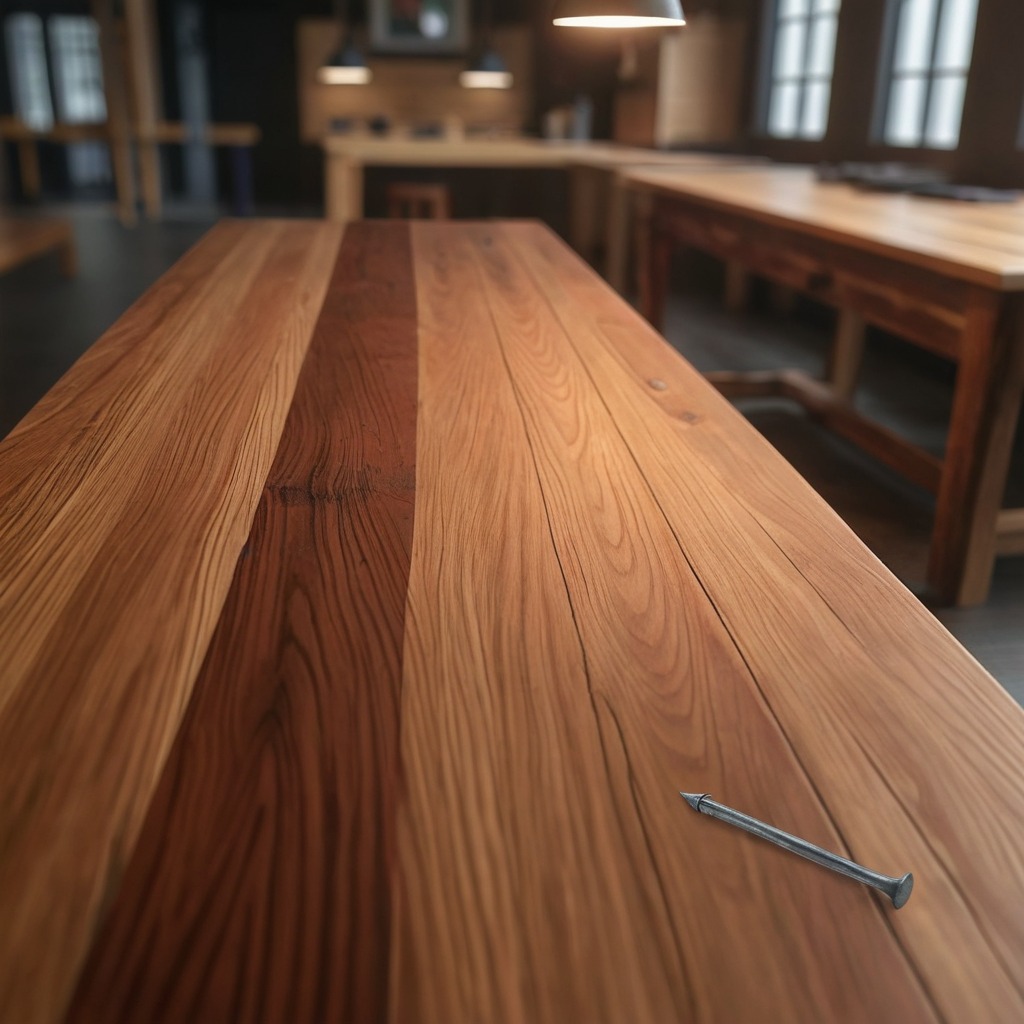
An iron nail is lying on the wooden table in a carpentry studio rich wood textures side lighting.